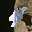
Label: 4